高一 · 立体几何学
棱雉的三视图如图所示, 则该四棱雉的体积为 ; 其最长棱的长度为

正(主)视图

佂(左)视图

俯視图
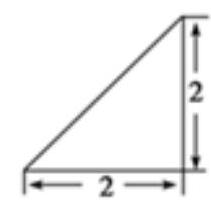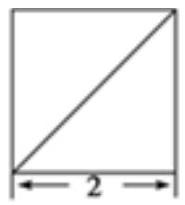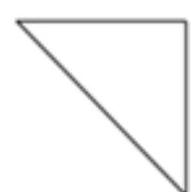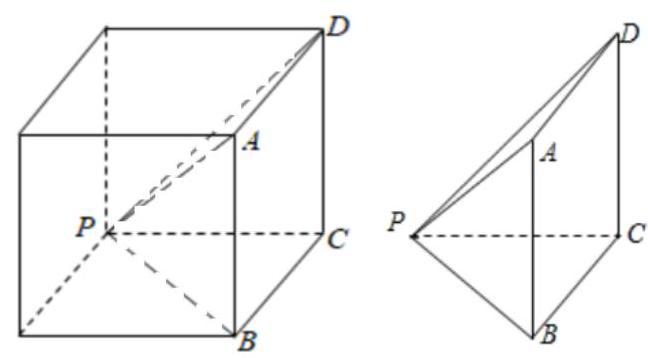
答案: frac{8}{3} 2 \sqrt{3}$
解析: 【分析】

根据三视图作出物体的直观图, 结合图形可得几何体的体积和最长的棱, 由勾股定理即可求出答案.

【详解】

由三视图, 可以在正方体中得到直观图为四棱雉 $P-A B C D$, 如图.

所以 $V_{P-A B C D}=\frac{1}{3} \times S_{A B C D} \times P C=\frac{1}{3} \times 2^{2} \times 2=\frac{8}{3}$.

在四棱雉 $P-A B C D$, 由 $P A$ 为正方体的对角线, 显然最长.

$P A=\sqrt{2^{2}+2^{2}+2^{2}}=2 \sqrt{3}$.

故答案为:
(1). $\frac{8}{3}$
(2). $2 \sqrt{3}$

【点睛】

本题考查三视图的问题, 关键是作出直观图, 属于基础题.